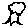
Label: tree